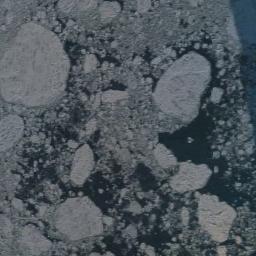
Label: sea_ice